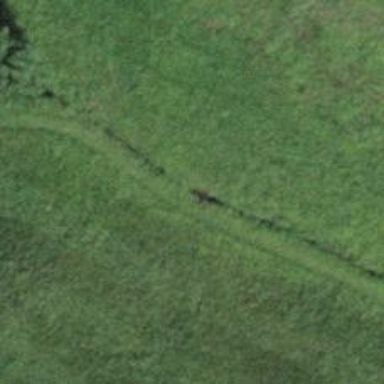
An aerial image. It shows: Culvert tunnel.